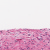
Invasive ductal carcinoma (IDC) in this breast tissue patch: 0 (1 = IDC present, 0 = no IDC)